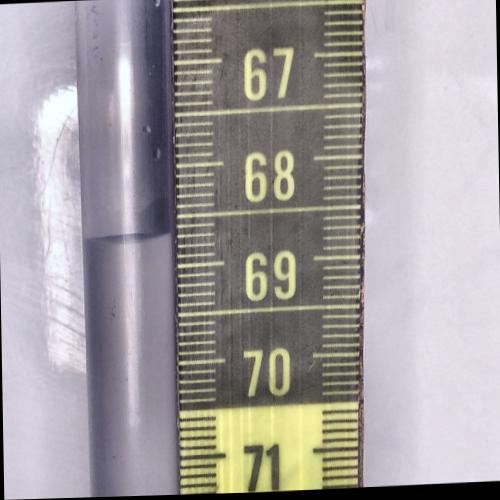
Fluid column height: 68.7 cm